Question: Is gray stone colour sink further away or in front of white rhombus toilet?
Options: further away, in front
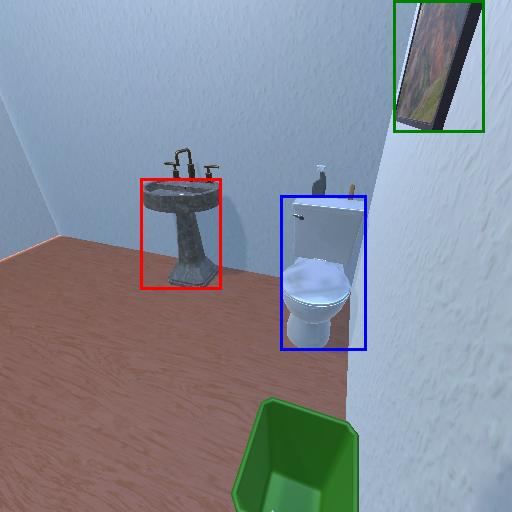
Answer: further away